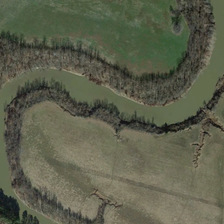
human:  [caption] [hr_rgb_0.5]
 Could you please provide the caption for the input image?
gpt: the s shaped river surrounds the triangular grey green land .

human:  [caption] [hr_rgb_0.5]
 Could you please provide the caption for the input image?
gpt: the s shaped river with two rows of lush trees on its banks crosses this farmland .

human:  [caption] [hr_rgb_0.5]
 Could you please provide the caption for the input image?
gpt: the s shaped river surrounds the triangular grey green land .

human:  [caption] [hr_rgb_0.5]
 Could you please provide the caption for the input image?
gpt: there is two belts of forest alongside the s shaped river passing through the meadow .

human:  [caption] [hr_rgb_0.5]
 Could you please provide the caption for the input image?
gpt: some green trees and several pieces of green farmlands are in two sides of a curved green river .